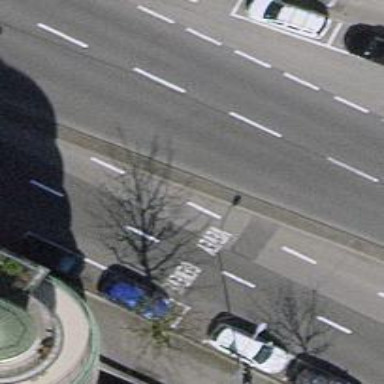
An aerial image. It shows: Secondary road with asphalt surface.